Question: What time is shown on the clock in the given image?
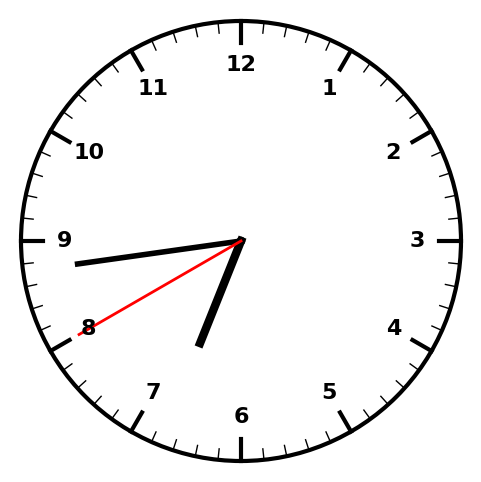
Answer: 06:43:40